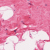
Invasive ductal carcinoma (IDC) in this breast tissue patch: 0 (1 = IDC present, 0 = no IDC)